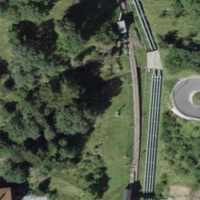
EUNIS habitat code: 43
Species observed at this site:
Silene nutans